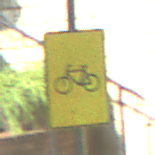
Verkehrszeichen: RadverkehrOhnePfeilsymbol
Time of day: MorningAfternoon
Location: Outdoor (Urban)
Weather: PartlyCloudy
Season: NotSpecified
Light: Natural